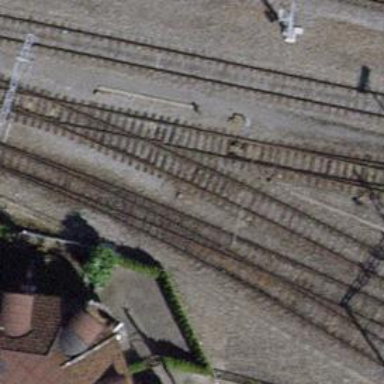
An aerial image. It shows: Railway switch.